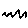
Label: zigzag